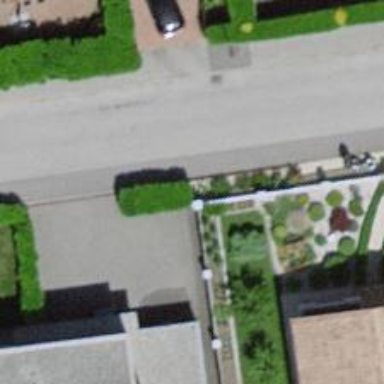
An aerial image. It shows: Hedge barrier.